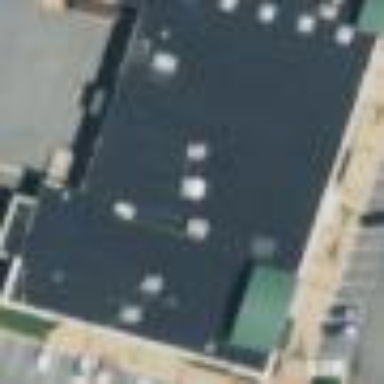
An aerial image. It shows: Retail building.